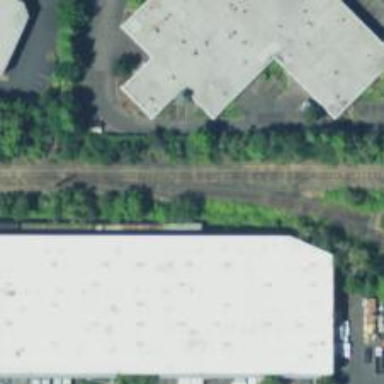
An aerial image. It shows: Railway spur service.